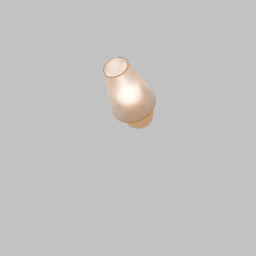
Label: lighting